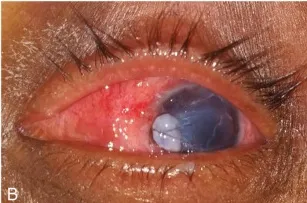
Tenon's patch graft anchored to recipient bed with cross suture.
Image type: medical_photograph (oral_photograph)